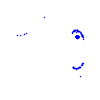
Particle: proton